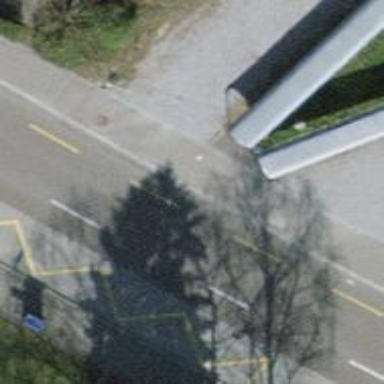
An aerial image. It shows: Footway made of concrete plates.